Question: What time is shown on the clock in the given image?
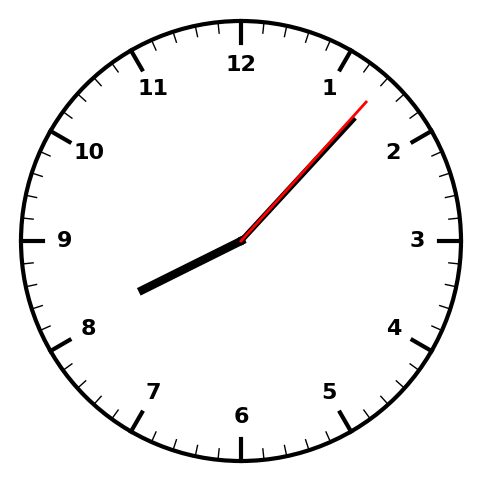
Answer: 08:07:07